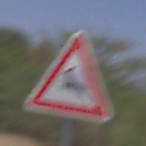
Verkehrszeichen: WildwechselRechts
Umgebung: Outdoor, RoadRail
Tageszeit: Midday
Wetter: Clear
Licht: Natural
Jahreszeit: NotSpecified
Kontrast: HighContrast